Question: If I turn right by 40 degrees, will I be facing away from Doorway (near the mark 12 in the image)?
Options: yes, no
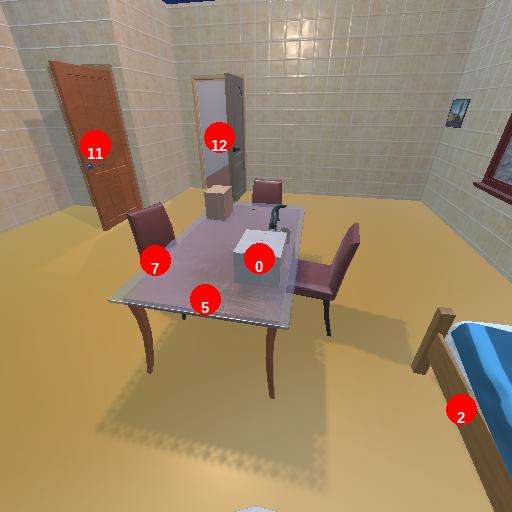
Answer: yes